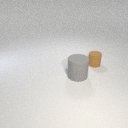
large gray rubber cylinder to the left of small brown rubber cylinder